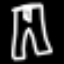
Label: pants